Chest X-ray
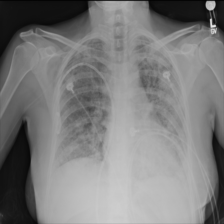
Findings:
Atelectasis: negative
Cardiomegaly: negative
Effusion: negative
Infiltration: positive
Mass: negative
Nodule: negative
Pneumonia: negative
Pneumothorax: positive
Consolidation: negative
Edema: negative
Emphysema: positive
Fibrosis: negative
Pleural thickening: negative
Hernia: negative